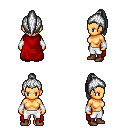
a pixel art fantasy rpg character, female body template, human, tanned skin, red cape, white pants, white long topknot hairstyle, white cloth bracers, brown shoes, four views (front, back, left, right), 2x2 character sprite sheet, small pixel art, hard edges, no anti-aliasing